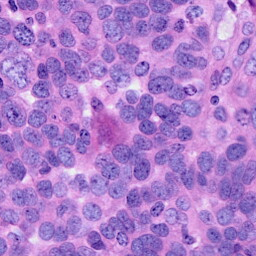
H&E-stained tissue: Ovarian